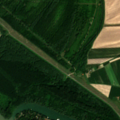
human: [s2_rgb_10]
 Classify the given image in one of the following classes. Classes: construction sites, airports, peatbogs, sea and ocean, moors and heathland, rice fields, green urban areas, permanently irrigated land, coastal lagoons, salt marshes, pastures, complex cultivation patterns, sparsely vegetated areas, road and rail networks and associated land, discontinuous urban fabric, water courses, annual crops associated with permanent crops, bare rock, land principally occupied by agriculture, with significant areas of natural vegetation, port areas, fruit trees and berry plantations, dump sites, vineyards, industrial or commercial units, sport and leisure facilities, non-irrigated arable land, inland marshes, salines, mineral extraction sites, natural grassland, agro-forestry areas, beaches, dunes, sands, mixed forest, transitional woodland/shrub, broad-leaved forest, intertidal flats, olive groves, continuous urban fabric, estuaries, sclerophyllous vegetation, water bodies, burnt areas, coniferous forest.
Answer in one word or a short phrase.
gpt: non-irrigated arable land, pastures, broad-leaved forest, transitional woodland/shrub, water courses